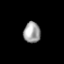
Tissue: prostate
Cell type: Endothelial cells
Senescence score: 0.7662
Nuclear area (px): 340
Mean DAPI intensity: 162.432